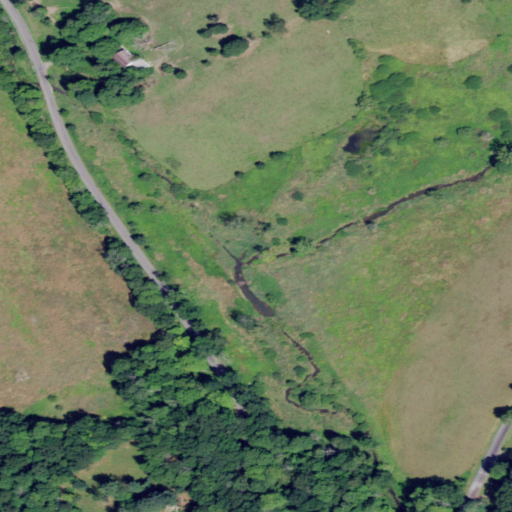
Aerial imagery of valley in New York named Knapp Hollow containing pasture, woody wetlands, deciduous forest, open development, low intensity development, and medium intensity development